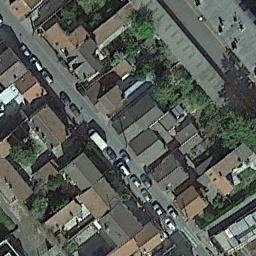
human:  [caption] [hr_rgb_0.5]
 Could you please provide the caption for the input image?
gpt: There are many roads and neatly arranged houses and trees and many vehicles in densely populated areas .

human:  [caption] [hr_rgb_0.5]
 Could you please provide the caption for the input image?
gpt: A dense residential area has lots of houses arranged neatly and a road goes through the residential area .

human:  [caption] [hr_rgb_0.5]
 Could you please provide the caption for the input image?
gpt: The dense residential is next to the road with some cars .

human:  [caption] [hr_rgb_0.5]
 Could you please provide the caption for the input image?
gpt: The color of the house is different .

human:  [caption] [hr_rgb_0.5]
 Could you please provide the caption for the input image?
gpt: There are brown and black buildings on dense residential area .